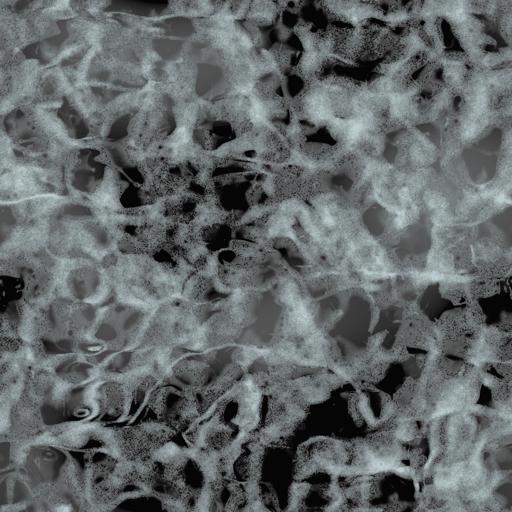
Tags: foam ocean sea soap